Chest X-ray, AP view. Patient: 35 years old, sex M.
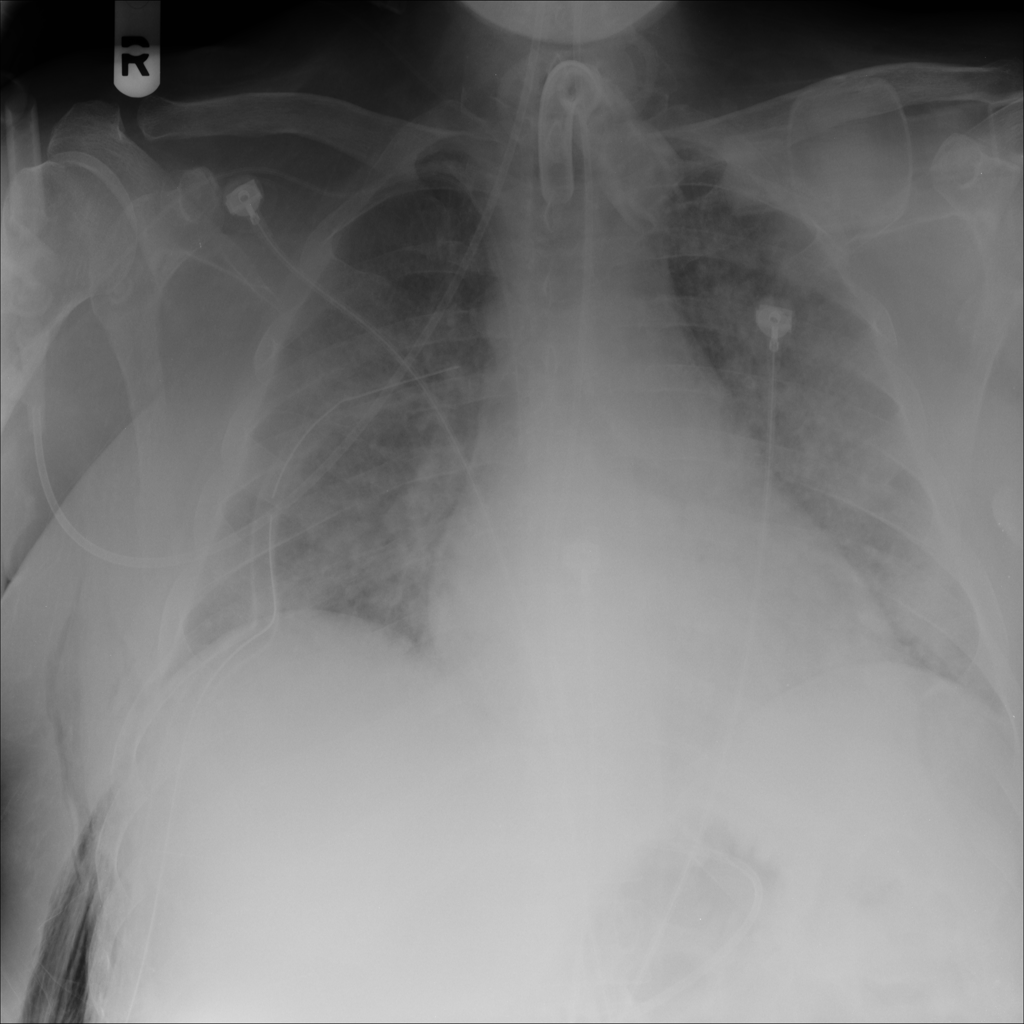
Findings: Consolidation, Infiltration, Pneumothorax